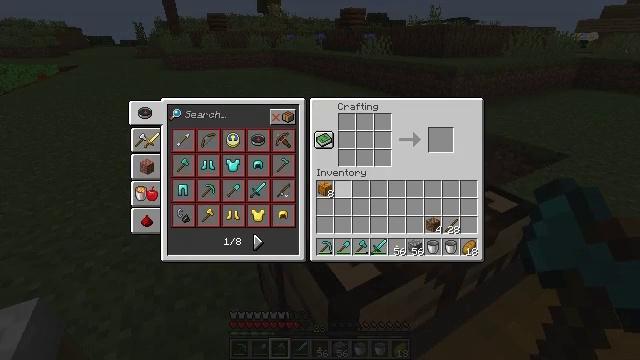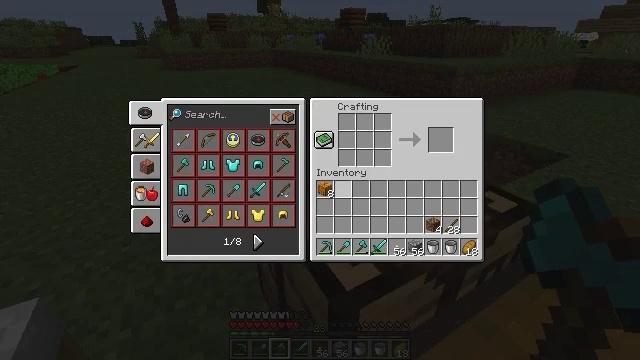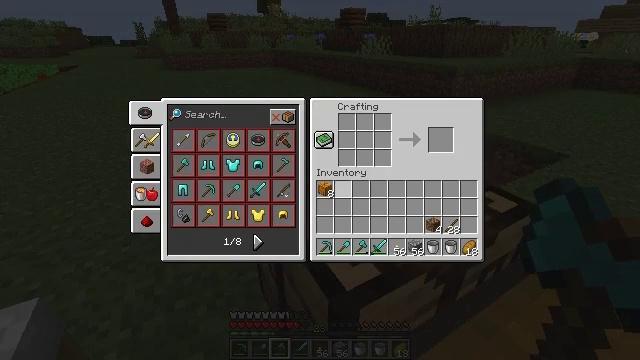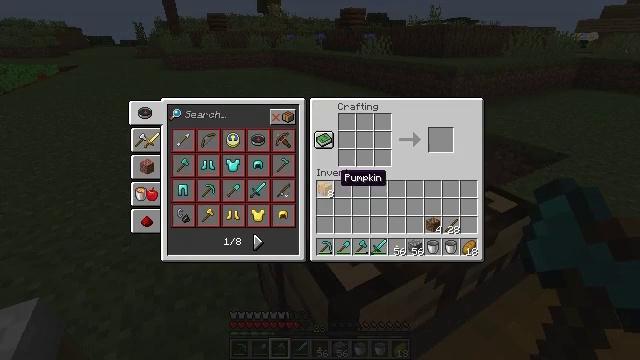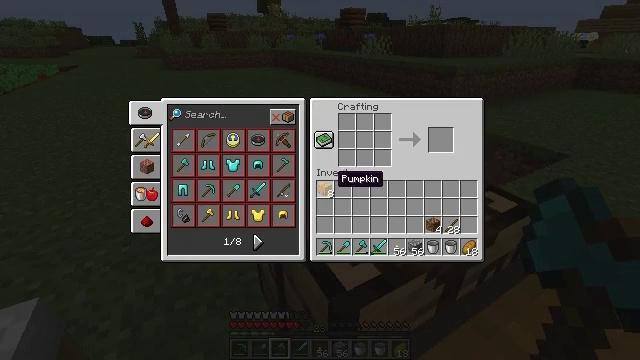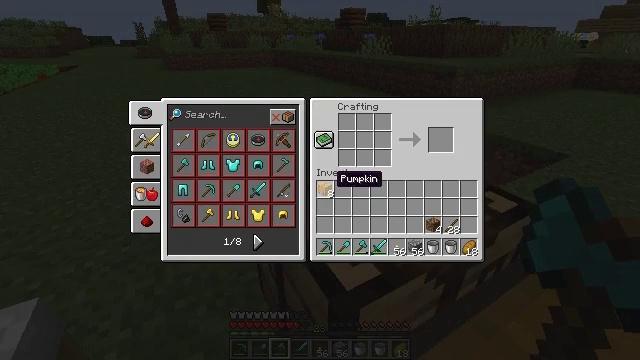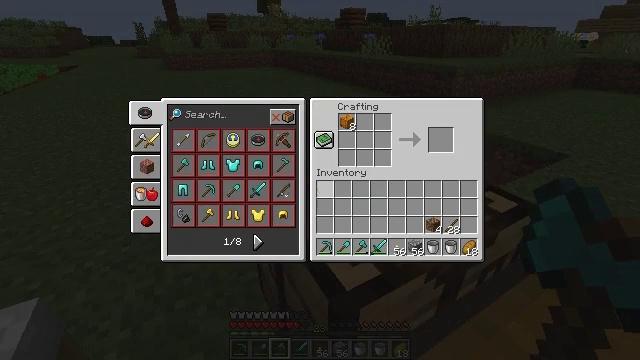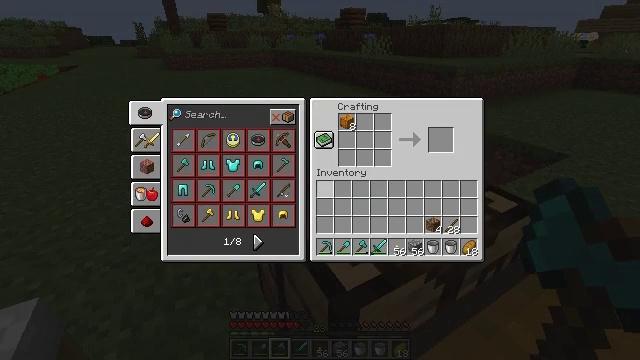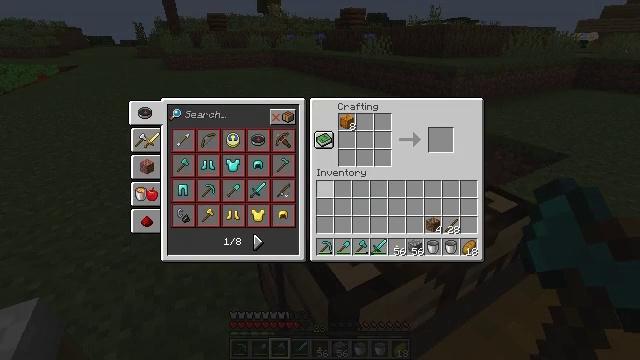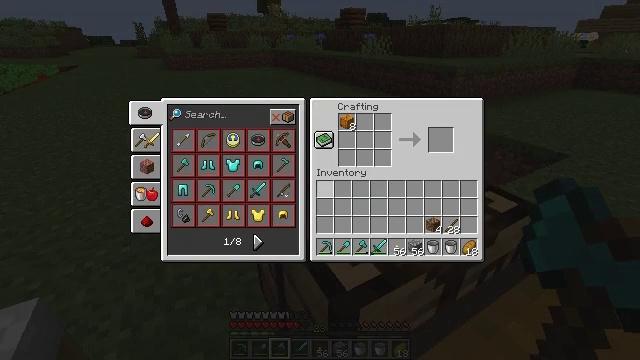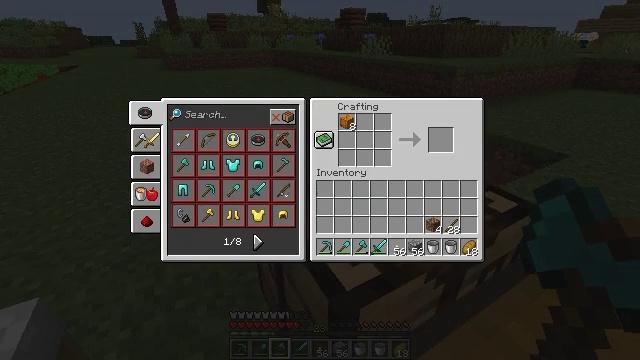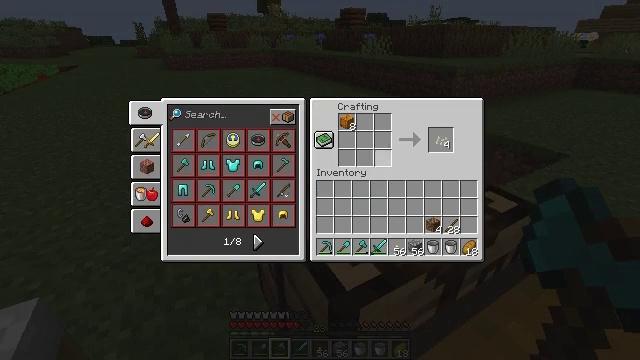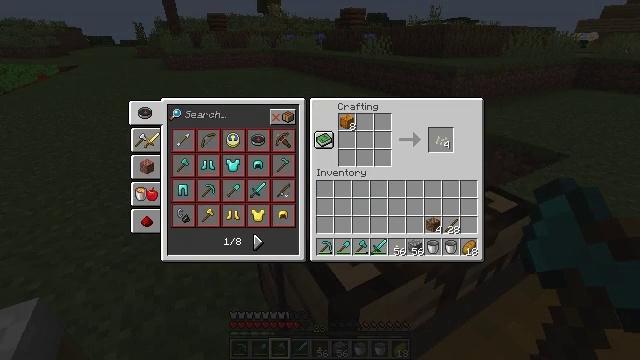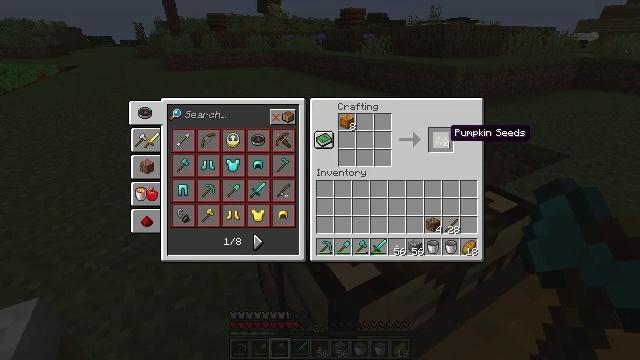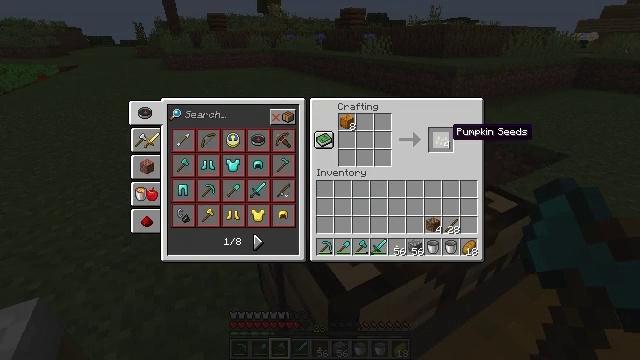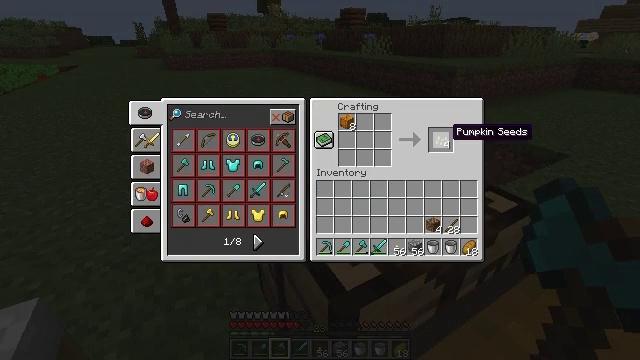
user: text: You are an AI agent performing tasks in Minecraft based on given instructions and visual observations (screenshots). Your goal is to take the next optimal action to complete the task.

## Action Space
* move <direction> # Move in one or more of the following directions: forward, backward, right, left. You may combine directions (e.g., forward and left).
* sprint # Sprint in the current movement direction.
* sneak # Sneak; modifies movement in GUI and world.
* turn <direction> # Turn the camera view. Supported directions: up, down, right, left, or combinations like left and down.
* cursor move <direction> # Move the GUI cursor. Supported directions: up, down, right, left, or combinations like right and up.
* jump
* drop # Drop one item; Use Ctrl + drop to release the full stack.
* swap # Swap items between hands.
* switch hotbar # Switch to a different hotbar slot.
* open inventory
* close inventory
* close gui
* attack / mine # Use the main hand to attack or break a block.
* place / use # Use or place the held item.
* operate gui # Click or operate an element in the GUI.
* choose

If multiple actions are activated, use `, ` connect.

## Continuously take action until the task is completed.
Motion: motion action
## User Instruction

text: Craft some pumpkin seeds.
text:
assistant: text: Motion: no_op
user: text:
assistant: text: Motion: no_op
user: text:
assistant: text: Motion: sneak, cursor move left
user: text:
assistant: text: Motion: sneak
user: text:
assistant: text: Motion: sneak
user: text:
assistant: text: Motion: sneak, choose
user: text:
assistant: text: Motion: sneak, choose
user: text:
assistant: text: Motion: sneak, choose
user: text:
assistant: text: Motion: sneak
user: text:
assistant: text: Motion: sneak, cursor move right and up
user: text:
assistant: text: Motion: sneak, cursor move right and up
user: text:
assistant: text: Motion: sneak, cursor move right and up
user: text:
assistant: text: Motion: sneak, cursor move right and up
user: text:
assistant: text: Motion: sneak
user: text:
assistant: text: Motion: sneak
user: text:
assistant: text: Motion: sneak
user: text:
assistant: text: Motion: sneak
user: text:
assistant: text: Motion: sneak
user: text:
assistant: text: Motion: sneak, choose
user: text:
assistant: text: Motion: sneak, choose
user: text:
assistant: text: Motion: sneak, choose
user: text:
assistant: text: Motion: sneak, choose
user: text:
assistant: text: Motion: sneak
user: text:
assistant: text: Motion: sneak